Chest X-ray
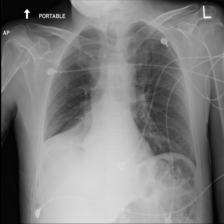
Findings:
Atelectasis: positive
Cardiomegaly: negative
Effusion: negative
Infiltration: negative
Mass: negative
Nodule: negative
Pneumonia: negative
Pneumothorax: negative
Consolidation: negative
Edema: negative
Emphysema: negative
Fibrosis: negative
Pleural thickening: negative
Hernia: negative